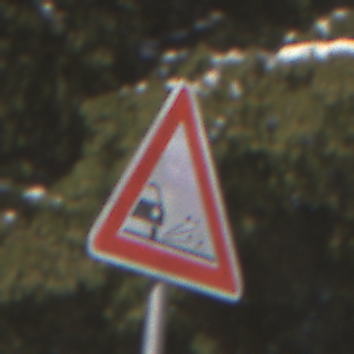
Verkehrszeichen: SplittSchotter
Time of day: MorningAfternoon
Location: Outdoor (Special)
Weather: Clear
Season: Winter
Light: Natural